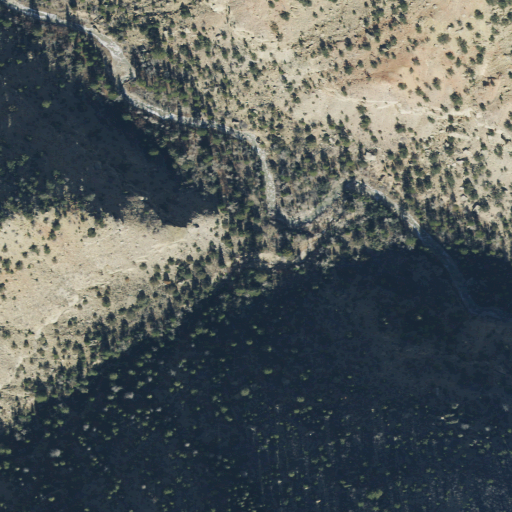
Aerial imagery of valley in Utah named The Box containing evergreen forest, shrub, and grassland